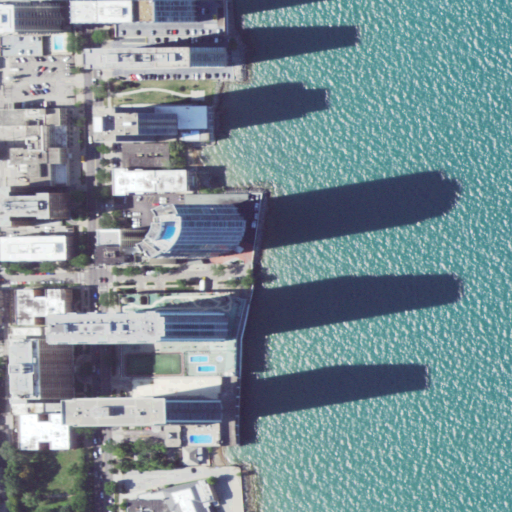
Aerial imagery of beach in Illinois named Glenlake Avenue Beach containing open water, high intensity development, medium intensity development, and barren land